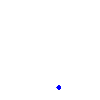
Particle: proton